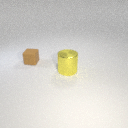
large yellow metal cylinder in front of small brown rubber cube